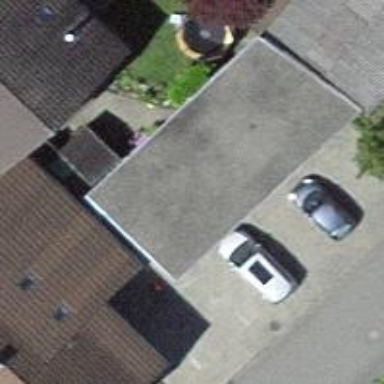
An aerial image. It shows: View of roof of building.